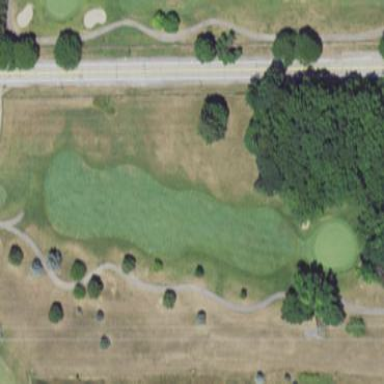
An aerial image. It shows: Golf fairway surrounded by grass.